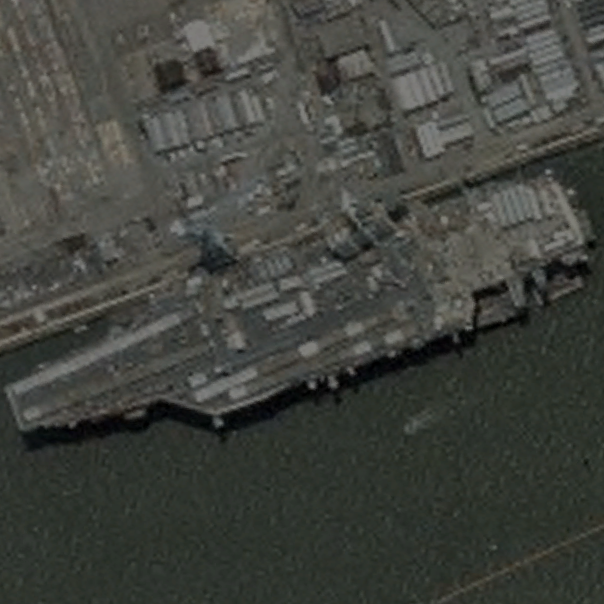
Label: aircraft_carrier